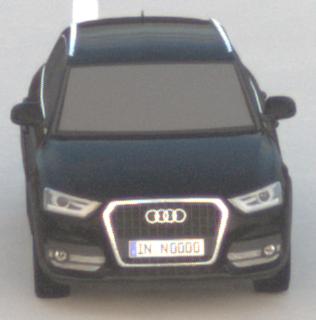
Make: Audi
Model: Q3 1.4 TFSI
Detailed model: Q3 (8U)
Model produced from: 2013/07
Model produced until: 2014/10
Doors: 5
Color: black
Road condition: dry road
Daytime: sunrise or sunset
Contrast: medium contrast